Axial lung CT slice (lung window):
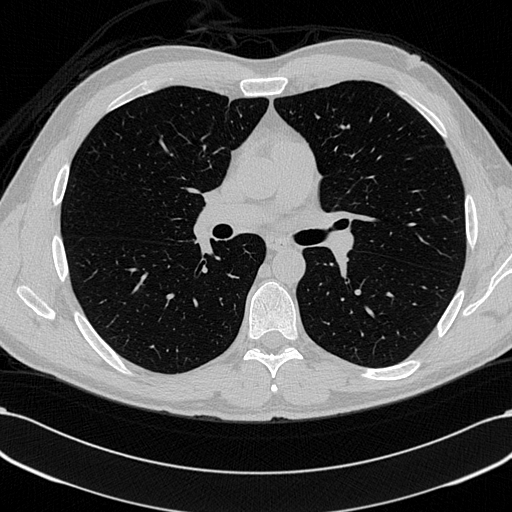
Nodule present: no